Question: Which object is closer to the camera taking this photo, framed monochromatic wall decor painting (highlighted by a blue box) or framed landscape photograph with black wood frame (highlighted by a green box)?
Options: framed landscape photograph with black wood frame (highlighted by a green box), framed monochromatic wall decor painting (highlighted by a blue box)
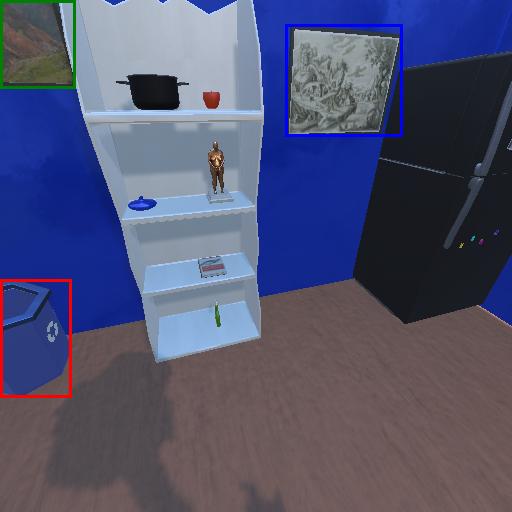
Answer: framed landscape photograph with black wood frame (highlighted by a green box)